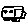
Label: car